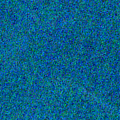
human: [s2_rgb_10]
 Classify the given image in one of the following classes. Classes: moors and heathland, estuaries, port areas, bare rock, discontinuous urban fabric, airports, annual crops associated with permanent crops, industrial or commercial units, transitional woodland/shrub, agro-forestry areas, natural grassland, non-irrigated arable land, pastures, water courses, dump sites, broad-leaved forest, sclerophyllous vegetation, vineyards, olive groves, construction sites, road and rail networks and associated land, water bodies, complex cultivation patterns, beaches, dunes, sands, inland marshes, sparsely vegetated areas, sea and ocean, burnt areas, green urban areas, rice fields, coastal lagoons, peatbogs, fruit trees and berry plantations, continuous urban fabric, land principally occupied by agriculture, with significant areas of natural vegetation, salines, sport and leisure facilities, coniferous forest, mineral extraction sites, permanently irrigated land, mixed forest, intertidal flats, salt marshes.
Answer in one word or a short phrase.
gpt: sea and ocean